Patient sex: M
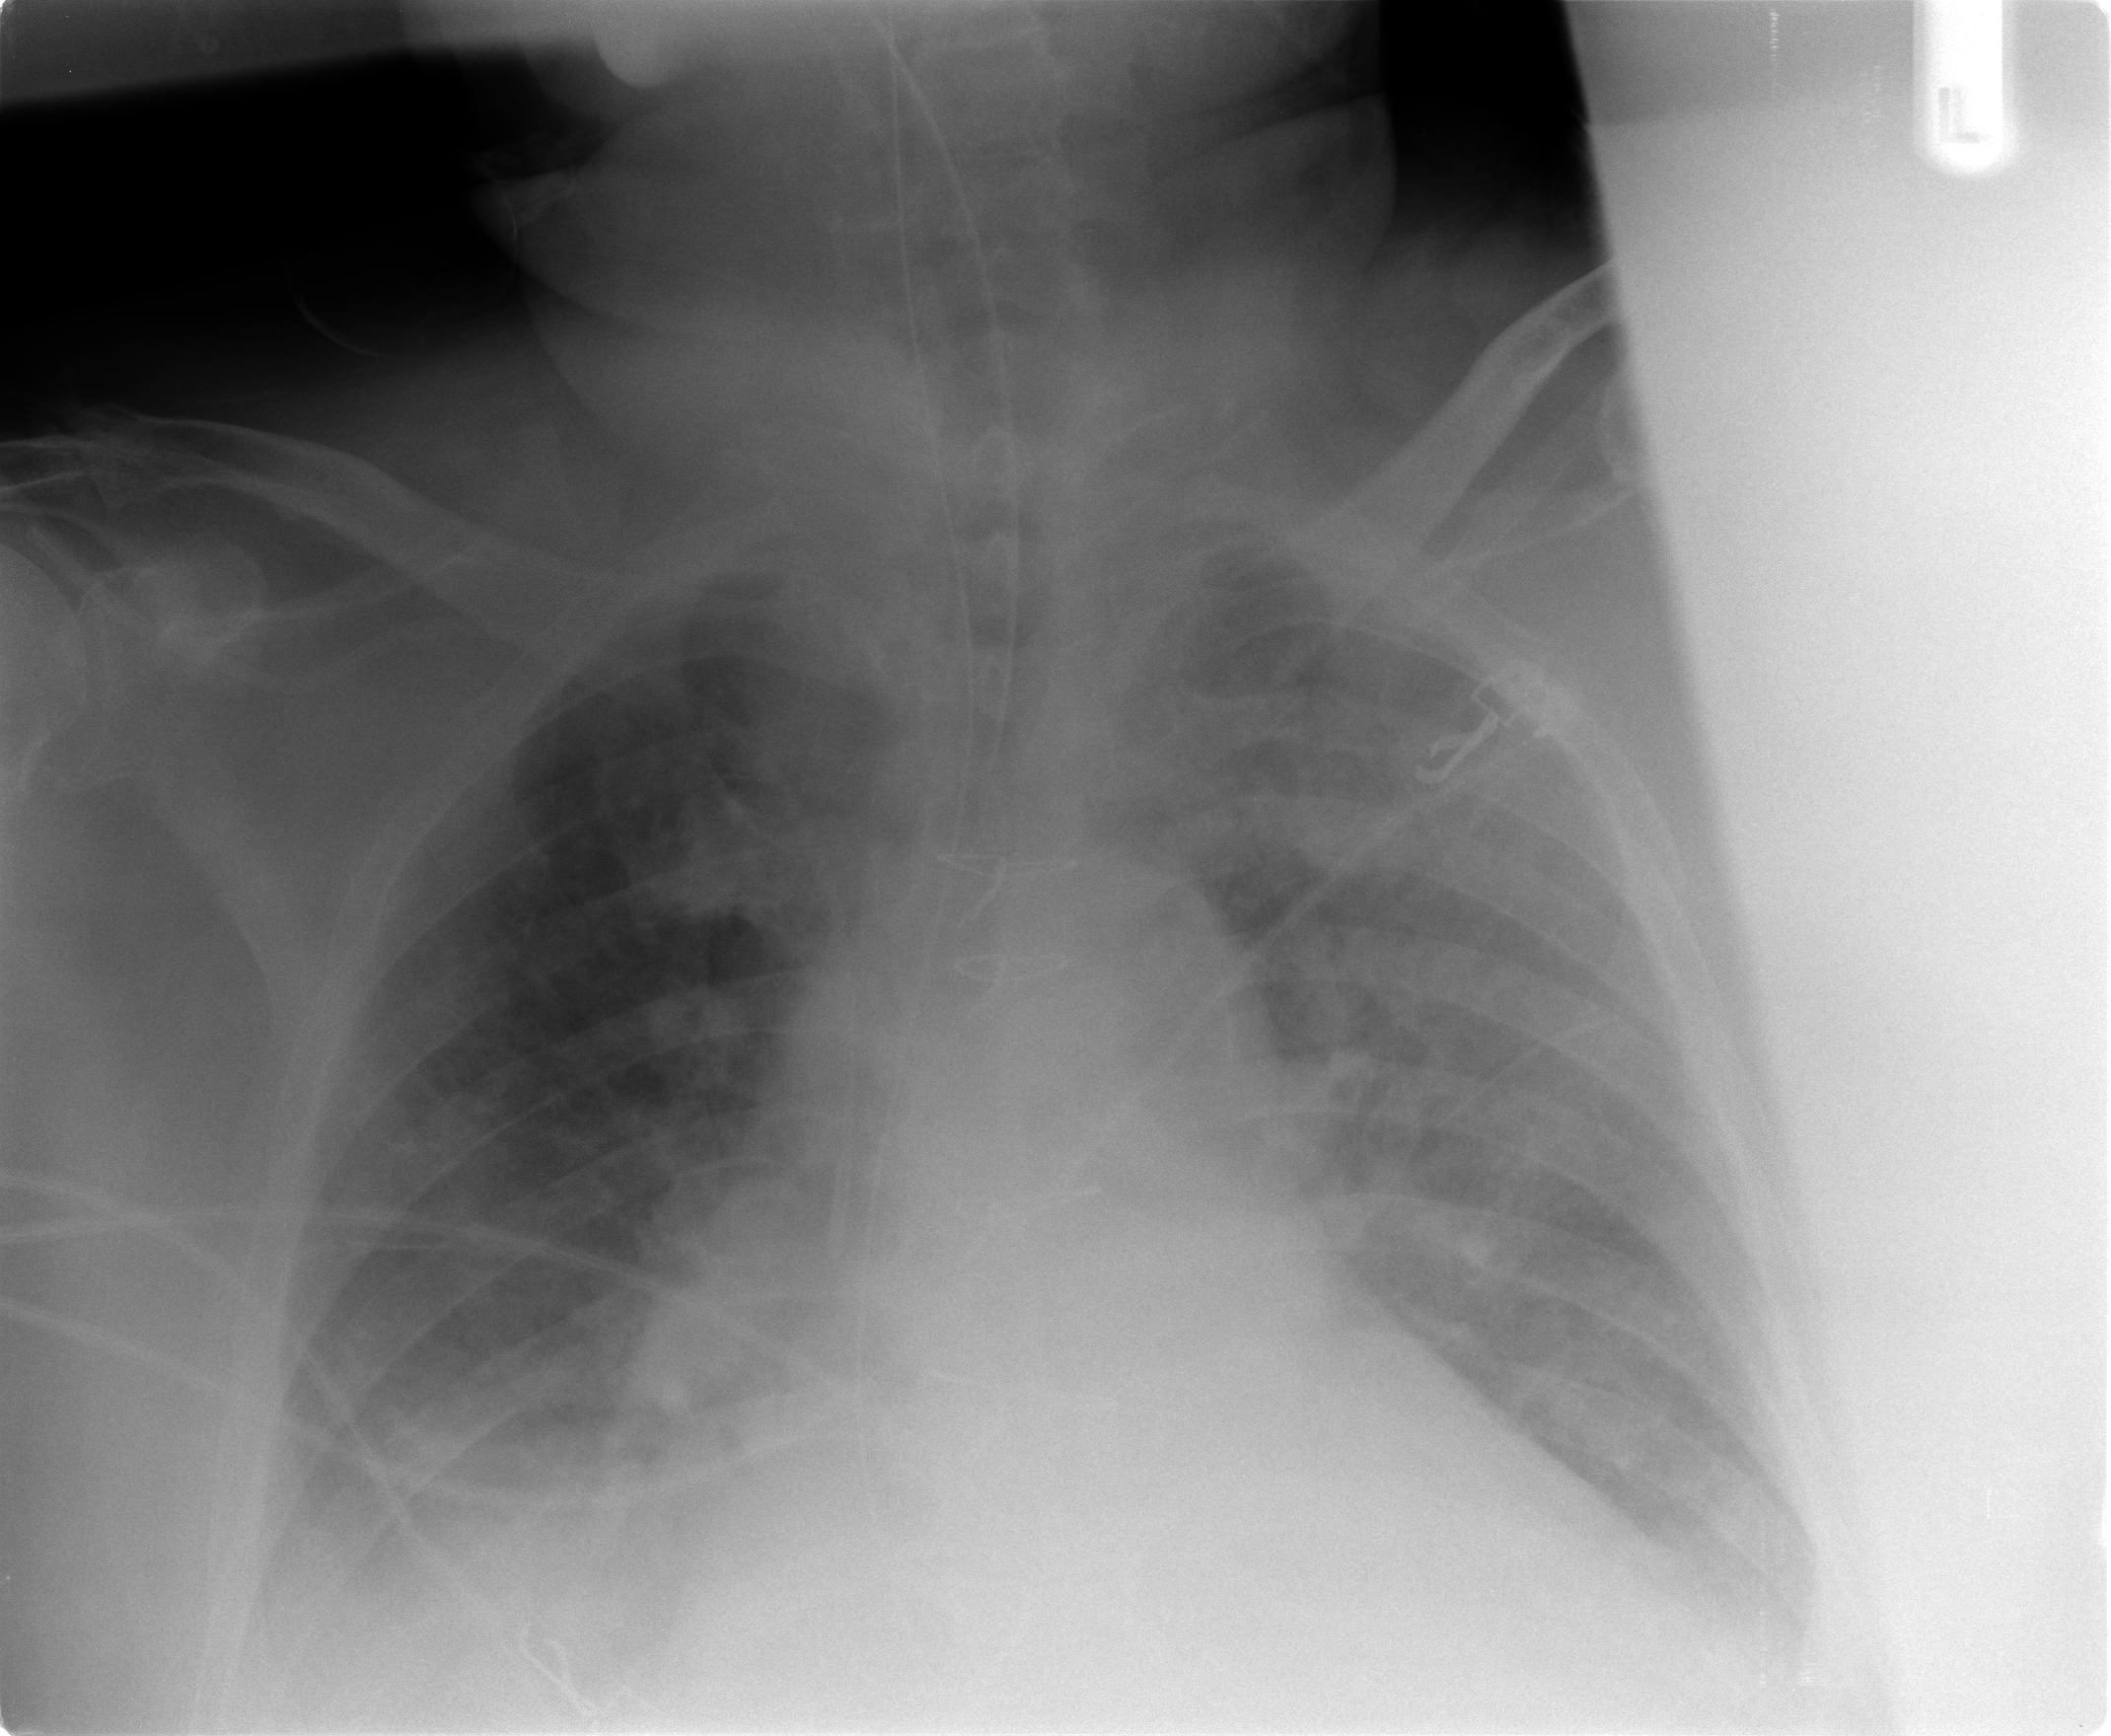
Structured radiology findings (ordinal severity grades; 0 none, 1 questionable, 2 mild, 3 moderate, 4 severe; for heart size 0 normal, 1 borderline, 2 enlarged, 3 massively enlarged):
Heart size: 2
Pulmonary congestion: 2
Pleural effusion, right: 0
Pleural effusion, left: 2
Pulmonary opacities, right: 2
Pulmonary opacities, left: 2
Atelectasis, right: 2
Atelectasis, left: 2